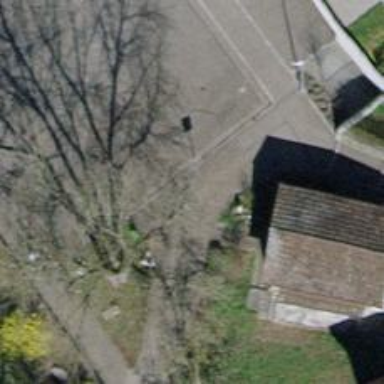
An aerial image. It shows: Bollard barrier.